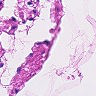
Metastatic tissue present: no